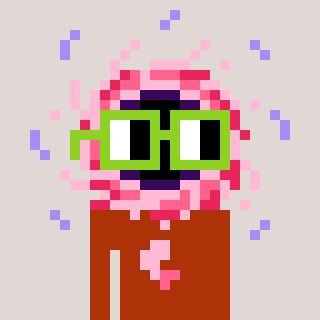
a pixel art character with square light green glasses, a blackhole-shaped head and a hotbrown-colored body on a warm background